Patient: sex M, age 65
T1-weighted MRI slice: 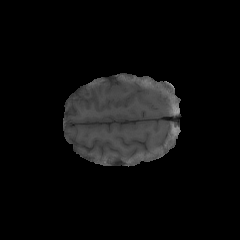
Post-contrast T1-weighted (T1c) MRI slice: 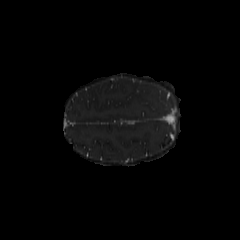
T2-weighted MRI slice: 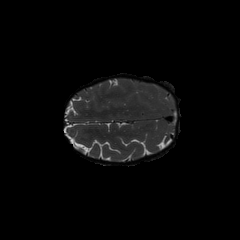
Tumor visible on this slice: no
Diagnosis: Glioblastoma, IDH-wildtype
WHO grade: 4